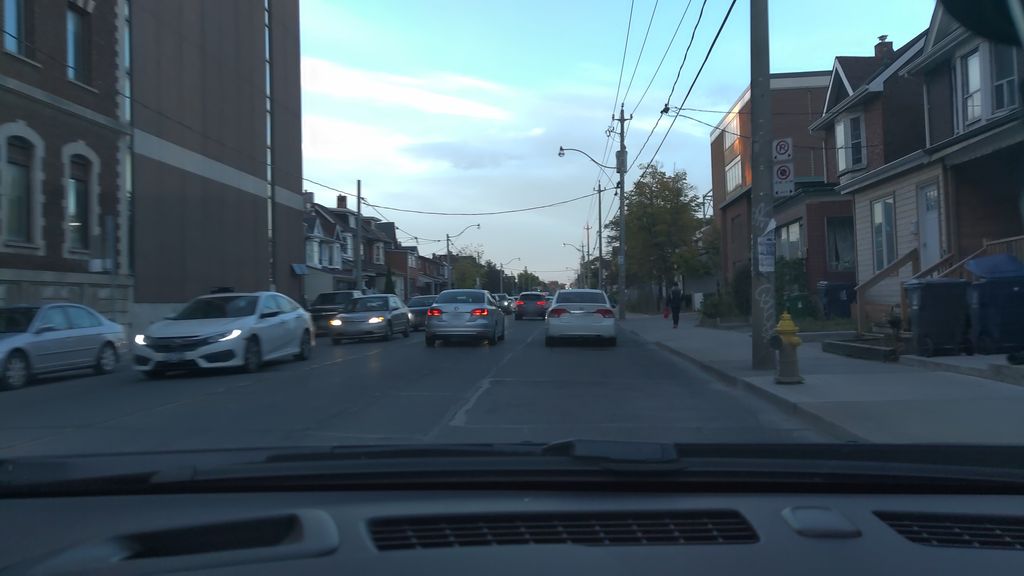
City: toronto